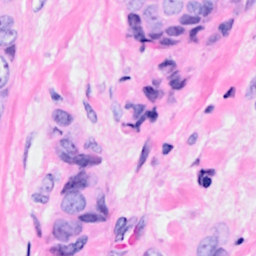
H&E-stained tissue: Breast